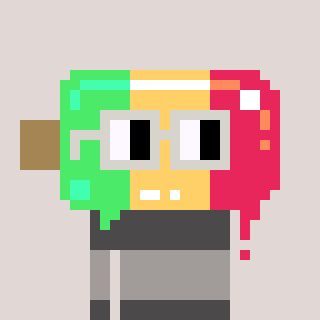
a pixel art character with square light gray glasses, a icepop-shaped head and a grayscale-colored body on a warm background